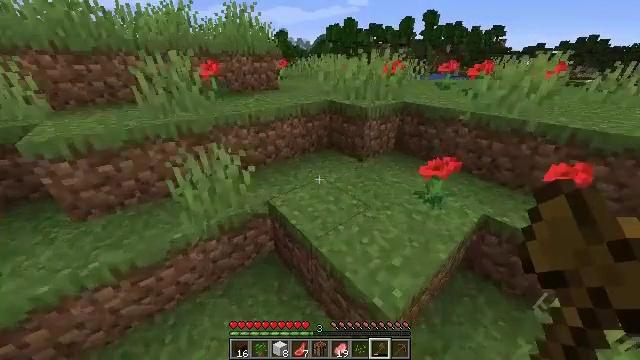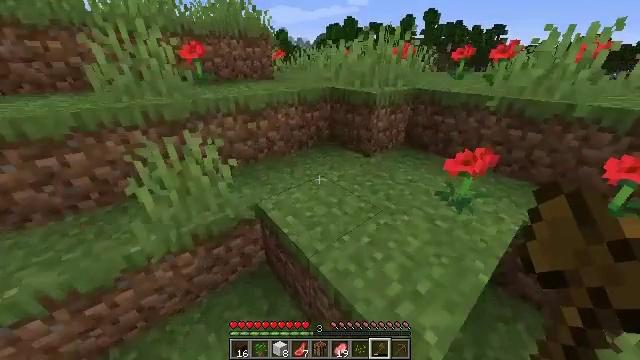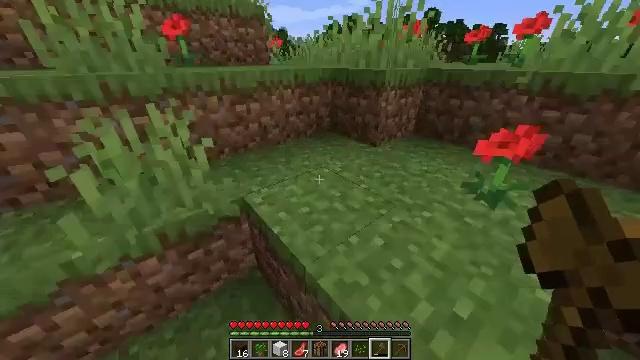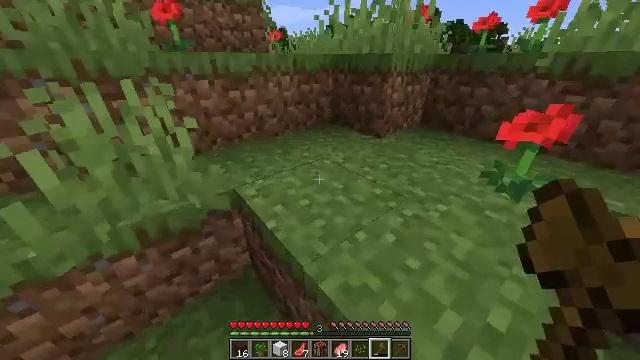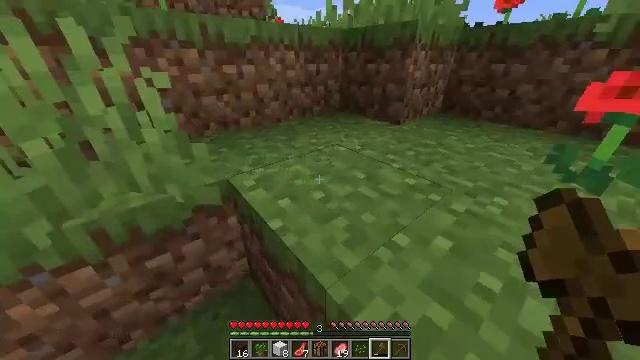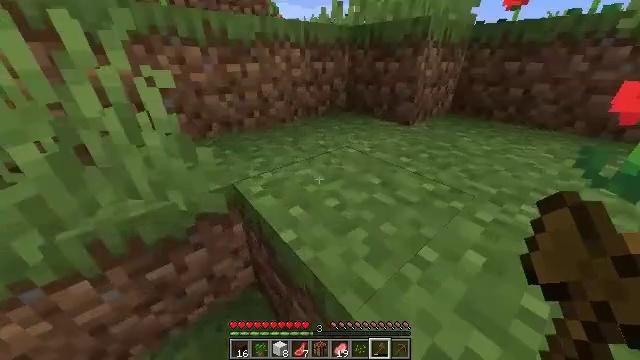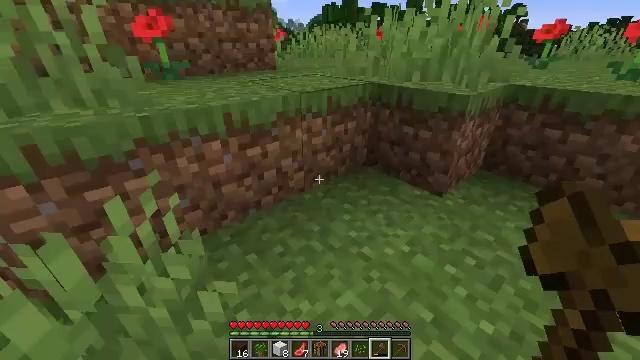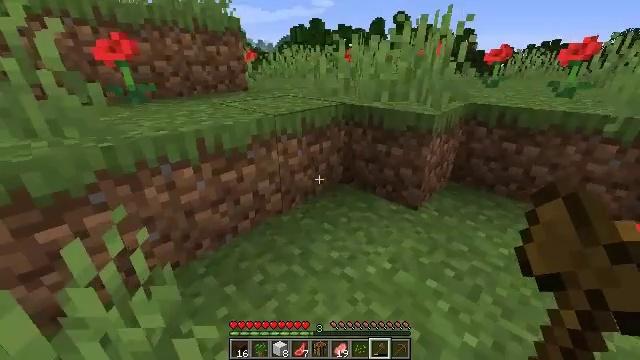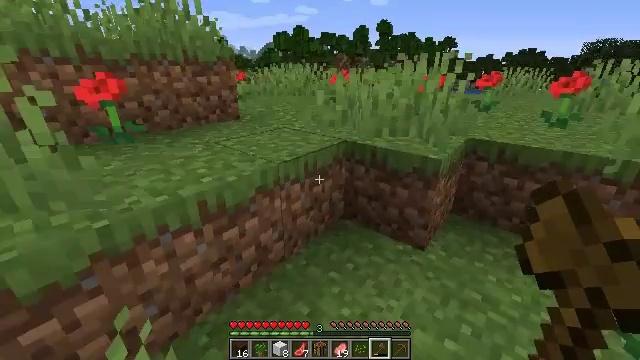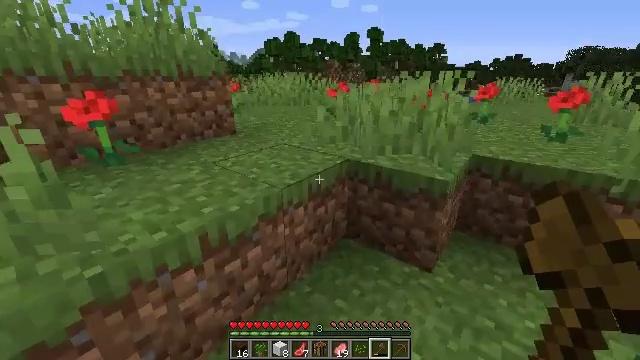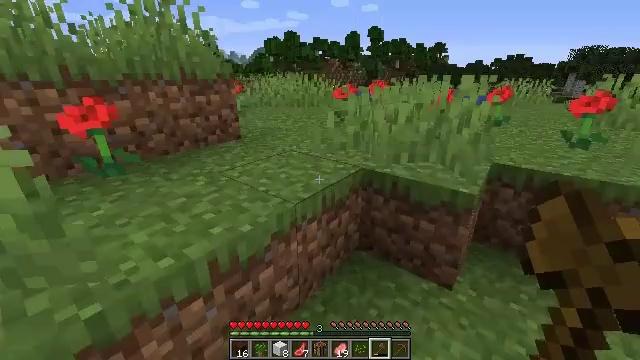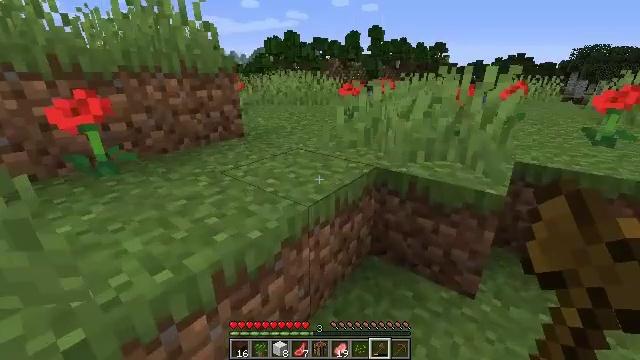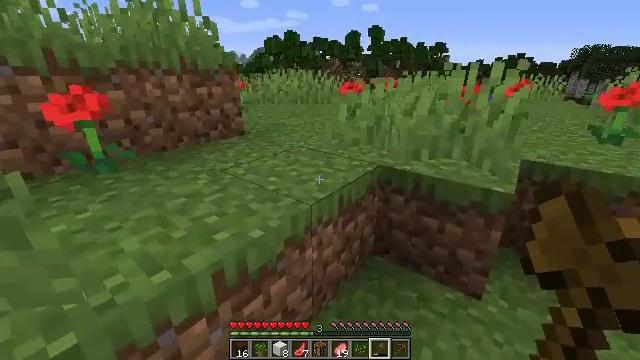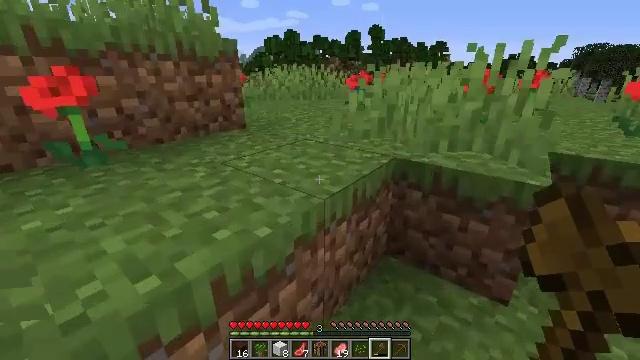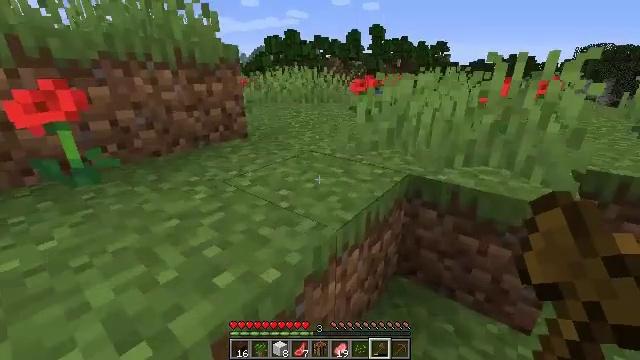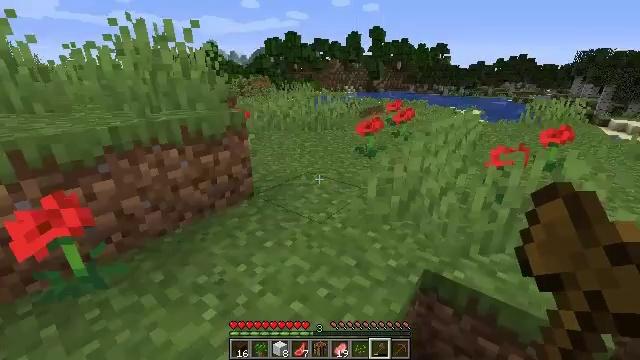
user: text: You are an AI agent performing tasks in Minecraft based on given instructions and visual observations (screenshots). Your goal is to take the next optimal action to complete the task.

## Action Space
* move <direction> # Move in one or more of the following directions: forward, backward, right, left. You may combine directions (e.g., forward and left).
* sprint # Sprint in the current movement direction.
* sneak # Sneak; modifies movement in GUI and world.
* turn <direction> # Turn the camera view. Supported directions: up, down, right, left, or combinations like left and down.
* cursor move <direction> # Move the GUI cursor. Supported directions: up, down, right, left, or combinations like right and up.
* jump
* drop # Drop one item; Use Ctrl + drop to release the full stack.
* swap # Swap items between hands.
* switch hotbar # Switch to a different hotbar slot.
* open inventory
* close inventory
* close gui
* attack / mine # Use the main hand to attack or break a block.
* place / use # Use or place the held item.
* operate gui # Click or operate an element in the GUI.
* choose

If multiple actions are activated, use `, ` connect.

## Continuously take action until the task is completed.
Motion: motion action
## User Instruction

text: Harvest the rose bush for its flowers.
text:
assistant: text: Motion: move forward
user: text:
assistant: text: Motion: move forward, jump
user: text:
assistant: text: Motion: move forward, jump
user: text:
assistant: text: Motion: move forward, jump
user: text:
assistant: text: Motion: move forward, jump
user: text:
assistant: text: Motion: move forward, turn right, jump
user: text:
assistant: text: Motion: move forward, turn right and up
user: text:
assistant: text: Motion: move forward, turn right and up
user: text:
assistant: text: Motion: move forward, turn right and up
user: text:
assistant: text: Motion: move forward, jump
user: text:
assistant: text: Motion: move forward, jump
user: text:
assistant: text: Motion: move forward, jump
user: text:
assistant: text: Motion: move forward, jump
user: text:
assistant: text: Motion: move forward, jump
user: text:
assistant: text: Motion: move forward, jump
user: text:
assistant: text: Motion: move forward, sprint, jump
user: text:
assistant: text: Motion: move forward, sprint
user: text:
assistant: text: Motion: move forward, sprint
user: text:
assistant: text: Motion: move forward, sprint
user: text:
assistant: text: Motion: move forward, jump
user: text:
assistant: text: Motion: move forward, jump
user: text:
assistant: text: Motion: move forward, jump
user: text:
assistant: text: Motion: move forward, jump
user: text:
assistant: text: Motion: move forward, jump
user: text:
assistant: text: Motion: move forward, jump
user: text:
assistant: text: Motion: move forward, jump
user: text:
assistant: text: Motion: move forward, jump
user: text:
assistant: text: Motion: move forward, jump
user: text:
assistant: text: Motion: move forward, jump
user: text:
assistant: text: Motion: move forward, jump